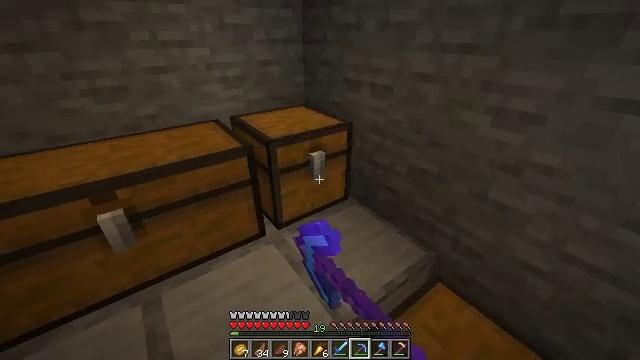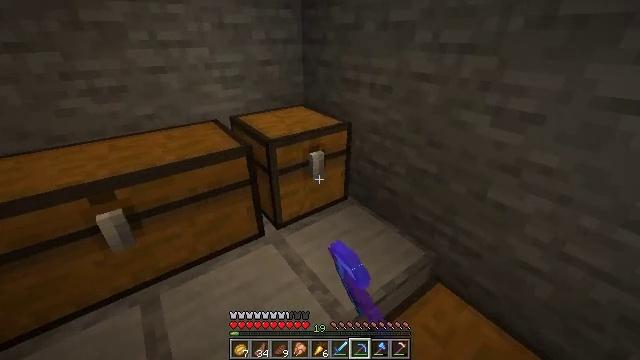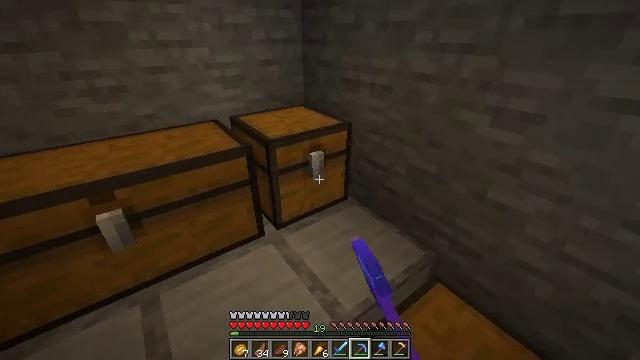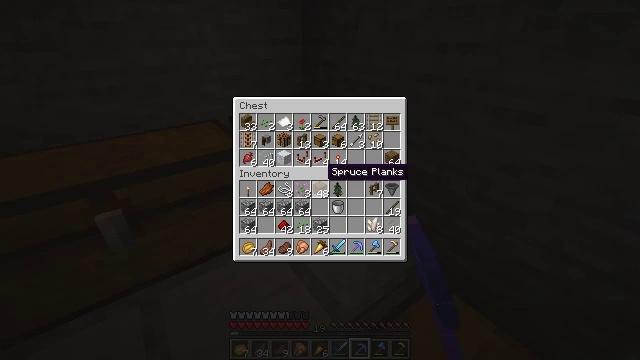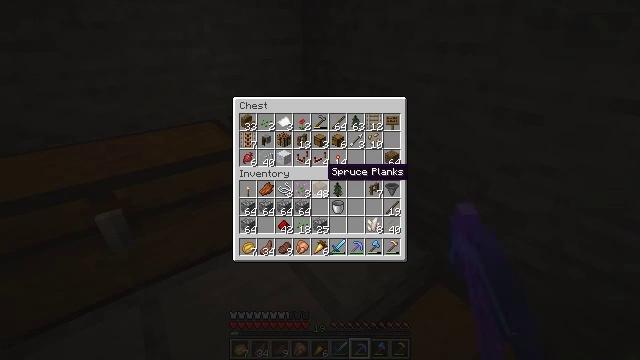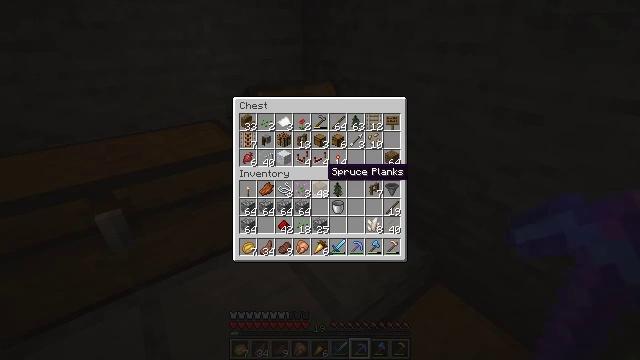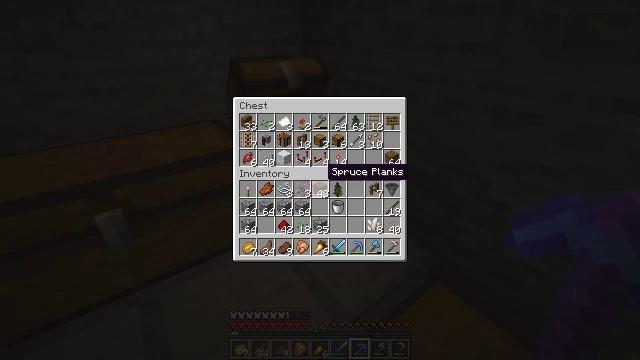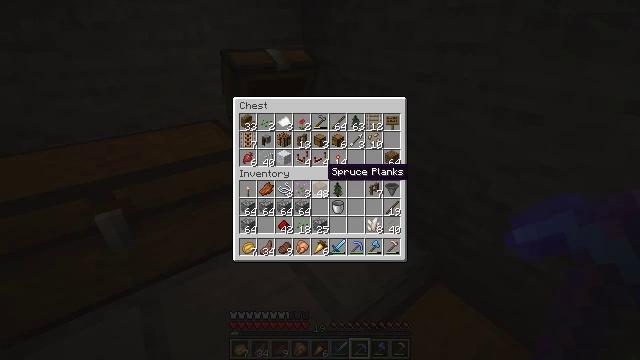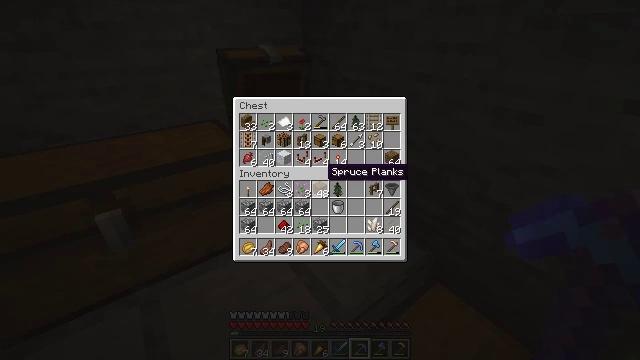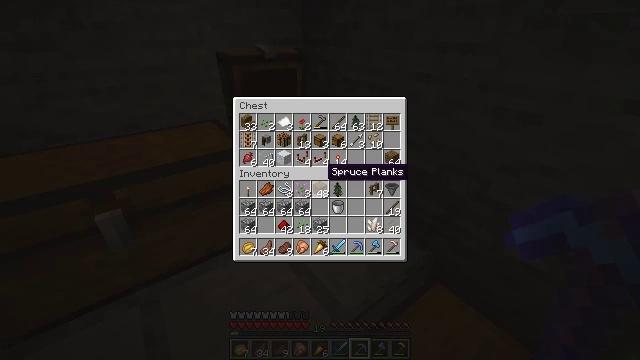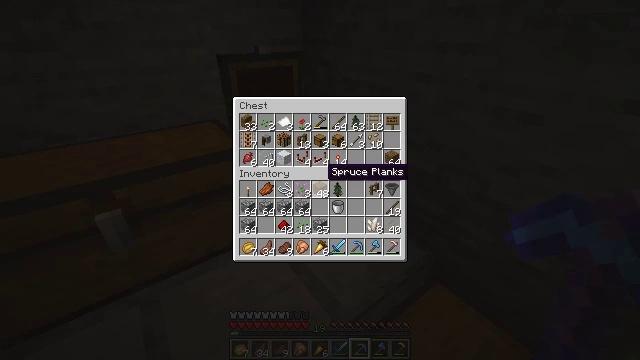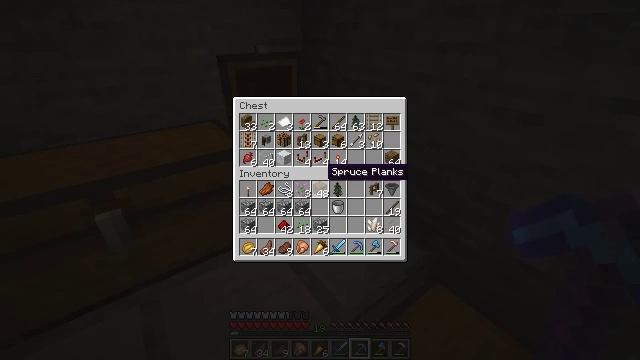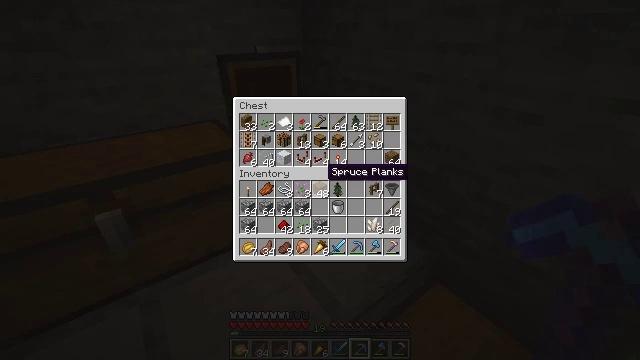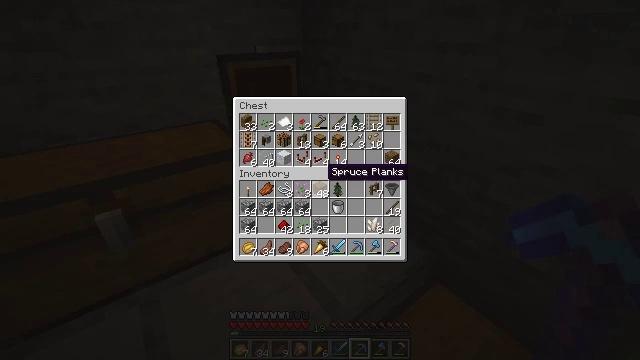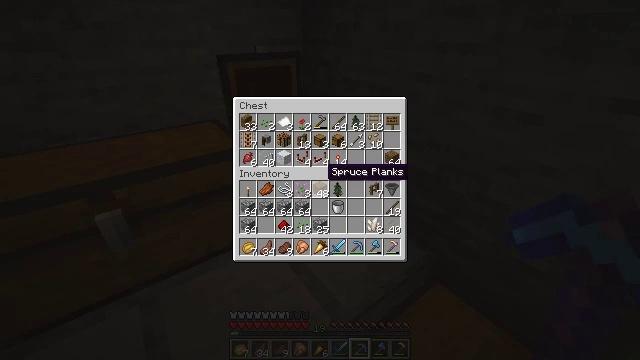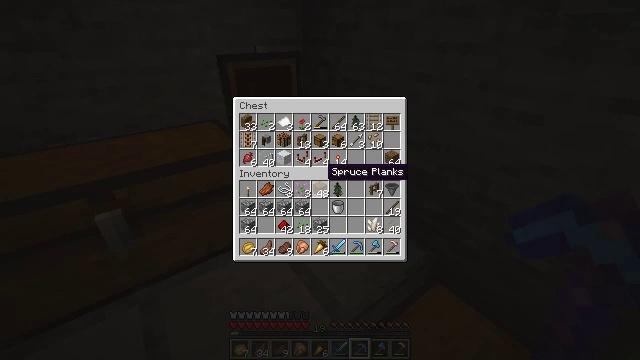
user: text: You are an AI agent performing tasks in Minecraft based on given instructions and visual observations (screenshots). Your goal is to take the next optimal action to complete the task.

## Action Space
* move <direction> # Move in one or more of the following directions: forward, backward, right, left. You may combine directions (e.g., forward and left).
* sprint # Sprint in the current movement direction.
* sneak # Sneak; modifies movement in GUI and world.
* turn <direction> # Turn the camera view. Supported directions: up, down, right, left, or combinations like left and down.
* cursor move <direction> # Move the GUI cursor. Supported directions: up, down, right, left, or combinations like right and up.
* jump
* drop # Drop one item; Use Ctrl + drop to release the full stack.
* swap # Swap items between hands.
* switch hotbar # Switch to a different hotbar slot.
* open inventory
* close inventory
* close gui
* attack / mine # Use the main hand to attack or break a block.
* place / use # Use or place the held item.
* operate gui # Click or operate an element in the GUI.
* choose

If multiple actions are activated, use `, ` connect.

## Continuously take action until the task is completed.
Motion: motion action
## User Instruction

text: Collect wheat crops.
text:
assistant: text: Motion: use / place
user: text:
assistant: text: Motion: no_op
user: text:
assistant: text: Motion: no_op
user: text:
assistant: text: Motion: no_op
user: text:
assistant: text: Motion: no_op
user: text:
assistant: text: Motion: no_op
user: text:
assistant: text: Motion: no_op
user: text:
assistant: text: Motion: no_op
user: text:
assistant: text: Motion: no_op
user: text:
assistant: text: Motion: no_op
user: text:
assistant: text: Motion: no_op
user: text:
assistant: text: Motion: no_op
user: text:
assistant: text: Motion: no_op
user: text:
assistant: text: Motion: no_op
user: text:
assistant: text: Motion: no_op
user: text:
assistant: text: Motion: no_op
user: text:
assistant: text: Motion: no_op
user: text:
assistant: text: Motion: no_op
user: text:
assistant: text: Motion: no_op
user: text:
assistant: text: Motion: turn right and down
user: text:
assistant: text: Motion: turn right and down
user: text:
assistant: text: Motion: no_op
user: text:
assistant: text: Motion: no_op
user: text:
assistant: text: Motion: no_op
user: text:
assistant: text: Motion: no_op
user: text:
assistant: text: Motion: no_op
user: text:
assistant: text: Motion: no_op
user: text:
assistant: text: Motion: no_op
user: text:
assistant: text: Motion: no_op
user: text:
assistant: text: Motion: no_op